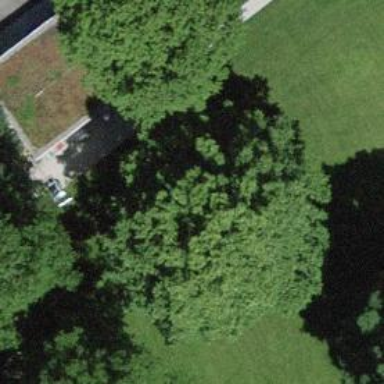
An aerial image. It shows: Beautiful avenue lined with broadleaved trees.